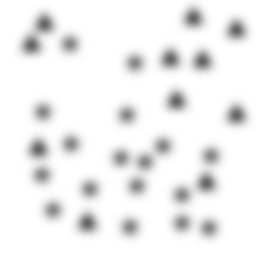
Squares: 0
Triangles: 11
Stars: 17
Total shapes: 28